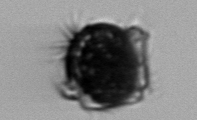
Label: Mesodinium